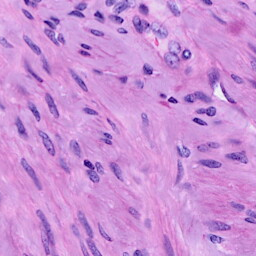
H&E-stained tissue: Cervix